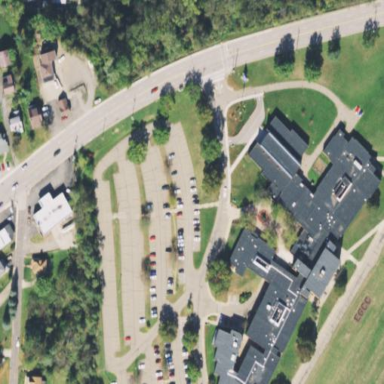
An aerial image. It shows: College building.